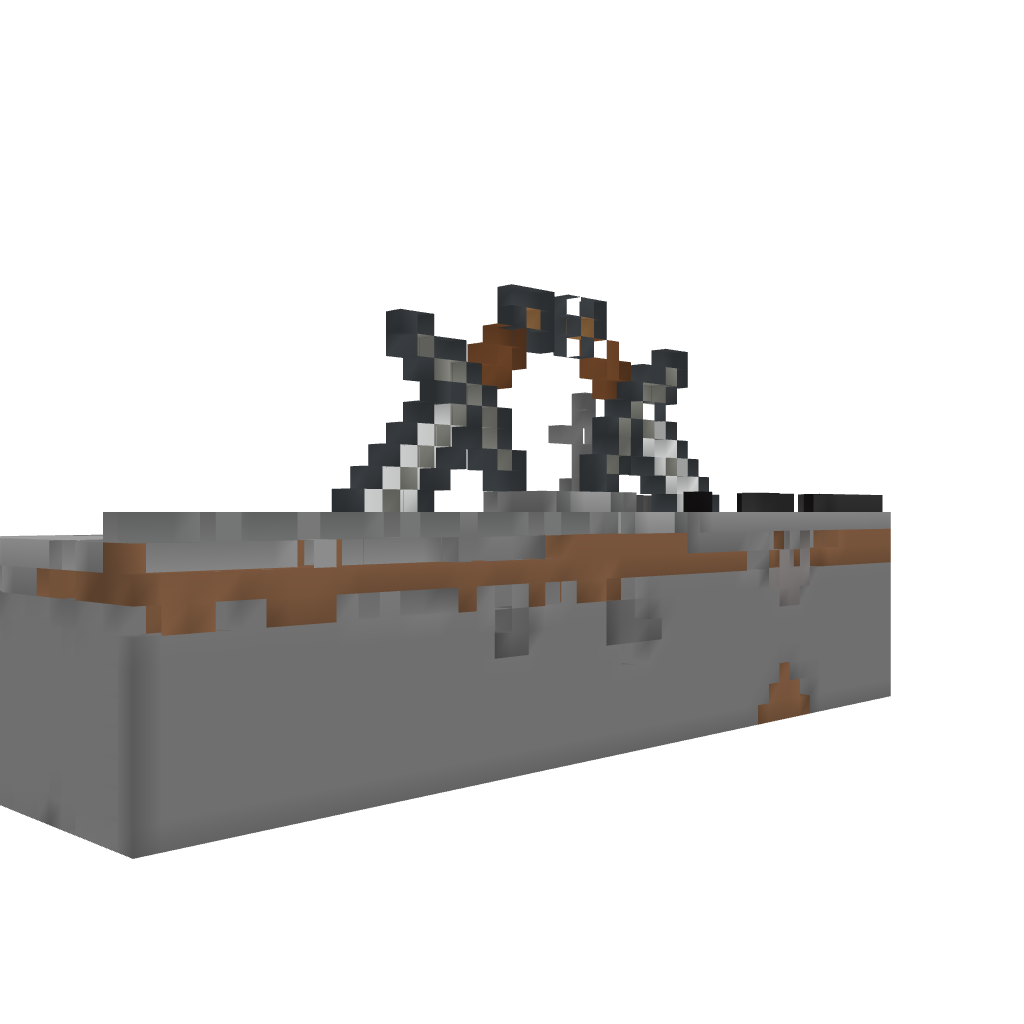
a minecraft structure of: Swords Pixelart